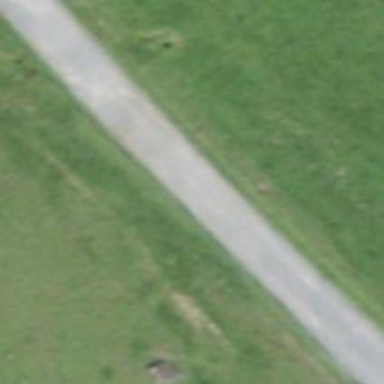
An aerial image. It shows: Track with grade 3 surface.